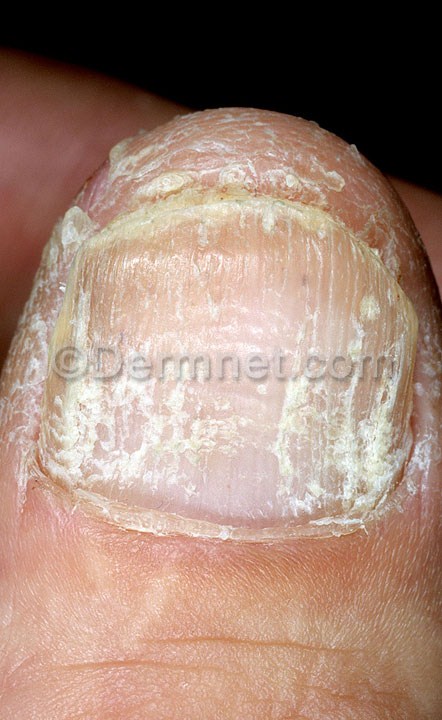
Disease: Nail Fungus and other Nail Disease